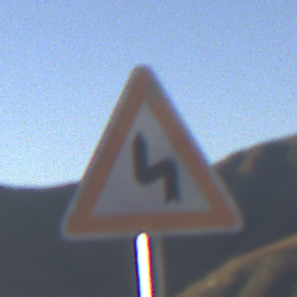
Verkehrszeichen: DoppelkurveZunaechstLinks
Umgebung: Outdoor, Nature
Tageszeit: SunriseSunset
Wetter: Clear
Licht: Natural
Jahreszeit: NotSpecified
Kontrast: HighContrast